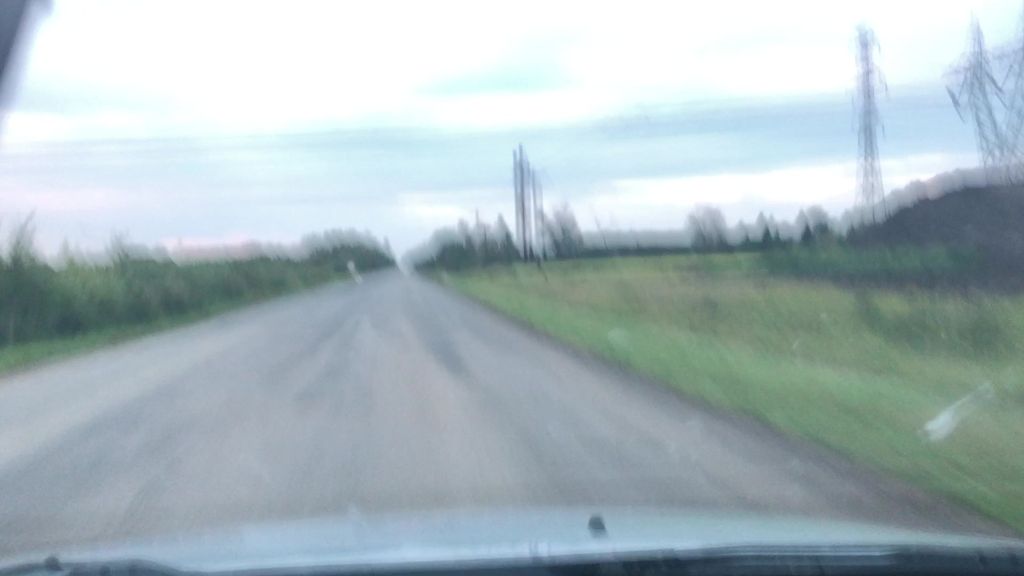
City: edmonton